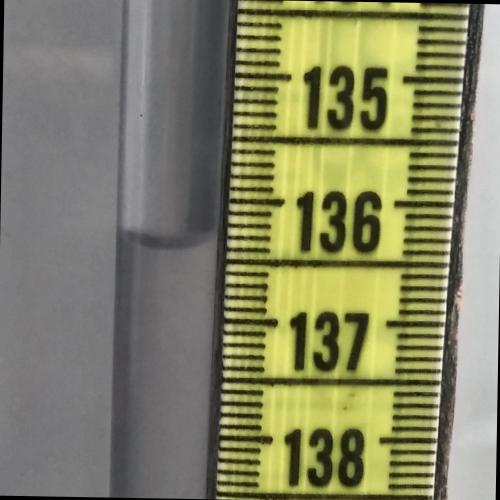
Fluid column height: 136.4 cm